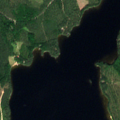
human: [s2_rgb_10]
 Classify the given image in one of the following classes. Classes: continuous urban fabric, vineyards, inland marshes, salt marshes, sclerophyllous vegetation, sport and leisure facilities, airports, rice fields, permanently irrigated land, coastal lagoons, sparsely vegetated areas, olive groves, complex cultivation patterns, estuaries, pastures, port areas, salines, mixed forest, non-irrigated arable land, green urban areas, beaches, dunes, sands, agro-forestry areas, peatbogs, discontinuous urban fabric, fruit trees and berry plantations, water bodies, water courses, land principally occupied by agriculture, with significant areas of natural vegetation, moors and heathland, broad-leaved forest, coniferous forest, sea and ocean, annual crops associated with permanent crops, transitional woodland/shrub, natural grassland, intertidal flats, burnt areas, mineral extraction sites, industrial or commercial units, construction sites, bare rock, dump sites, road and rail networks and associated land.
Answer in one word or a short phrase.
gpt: coniferous forest, water bodies